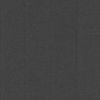
Label: dusty